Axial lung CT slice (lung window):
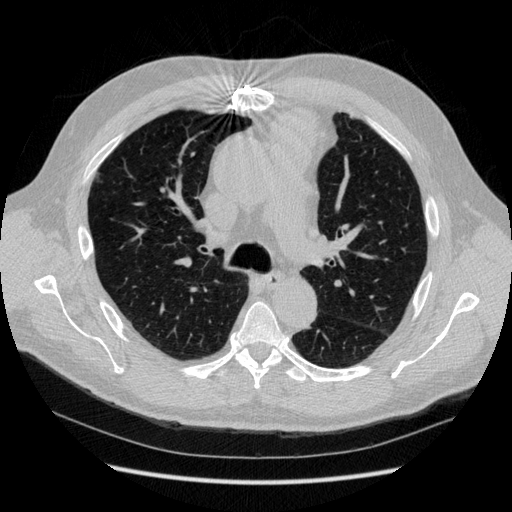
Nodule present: yes
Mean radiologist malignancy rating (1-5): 3